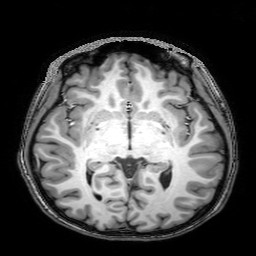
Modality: T1w
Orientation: axial
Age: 23
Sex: female
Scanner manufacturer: philips
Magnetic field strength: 3 T
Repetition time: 8.137 s
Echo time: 3.722 s